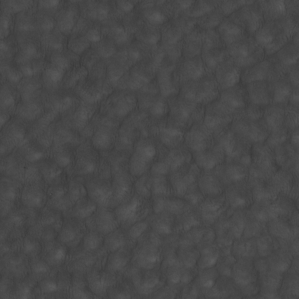
Label: non_frost